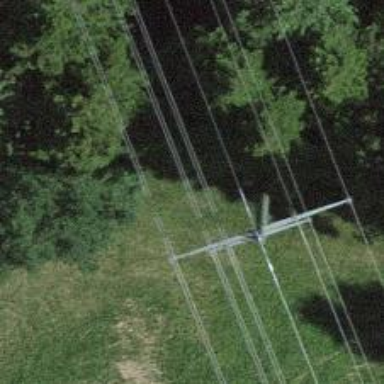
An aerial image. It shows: Power tower.